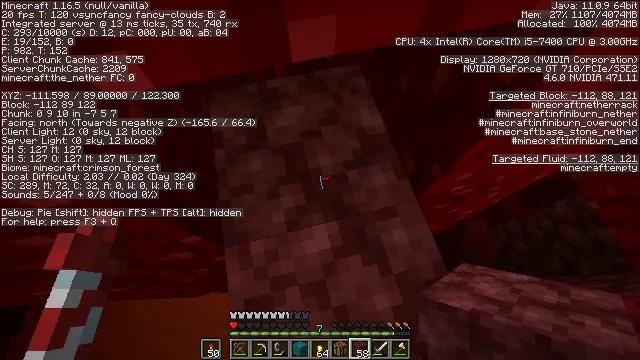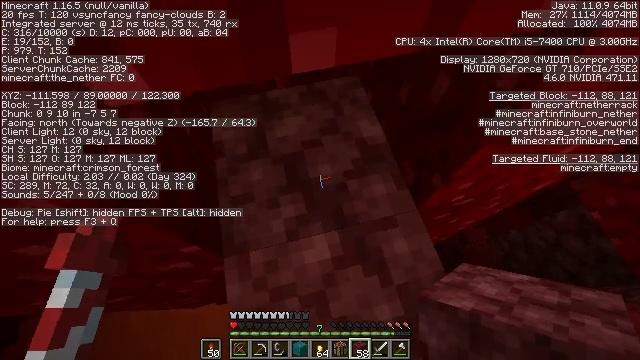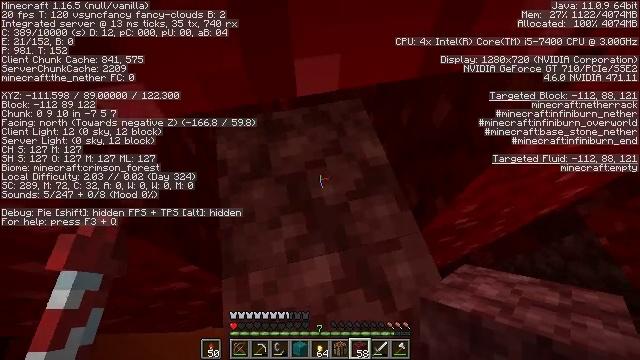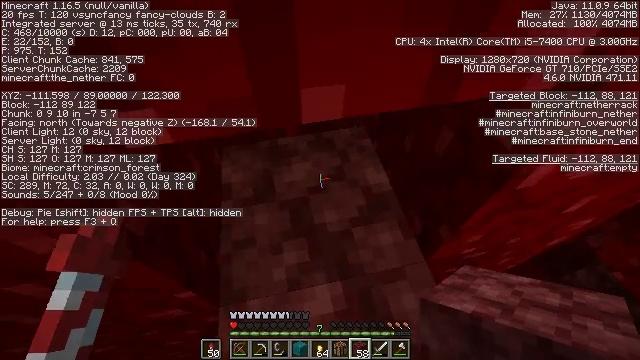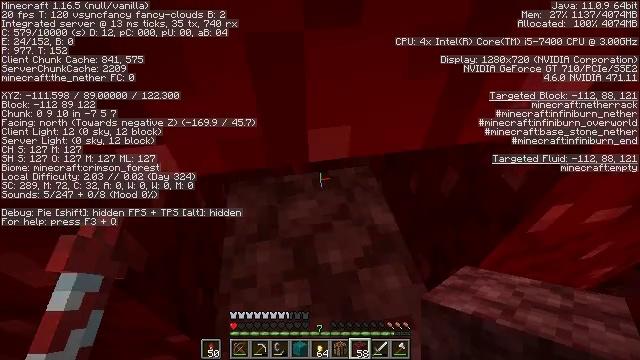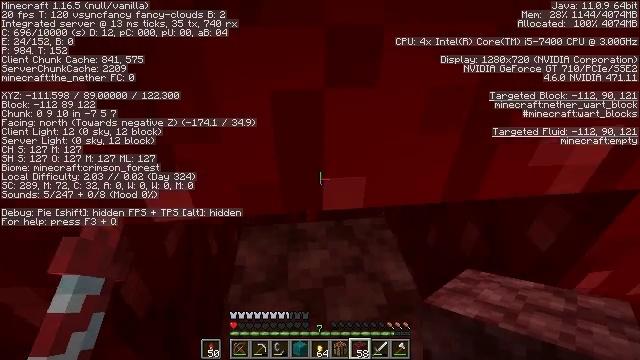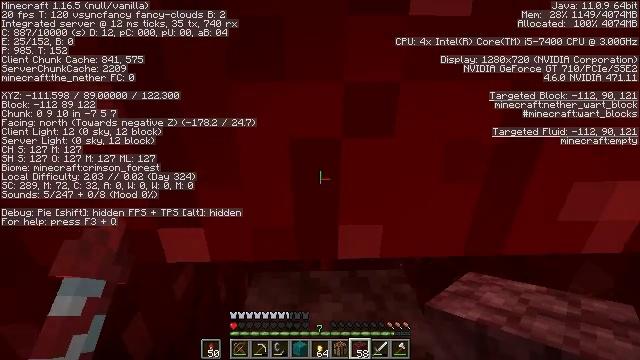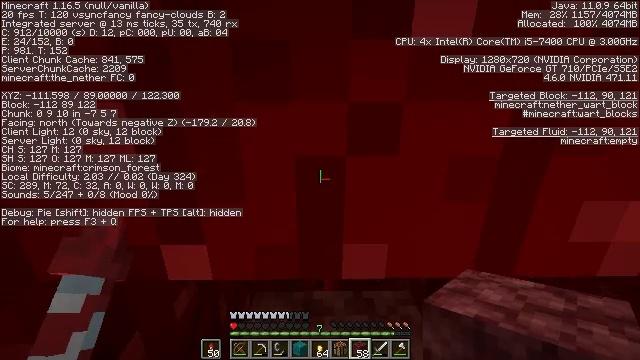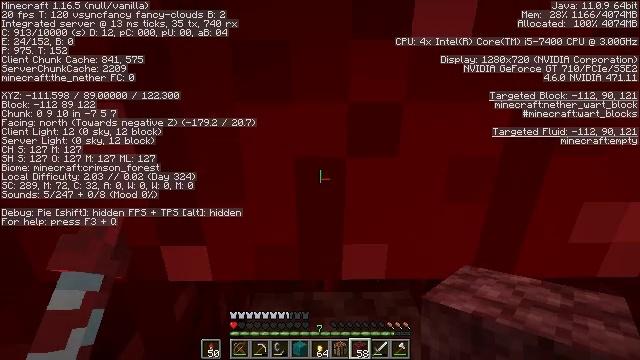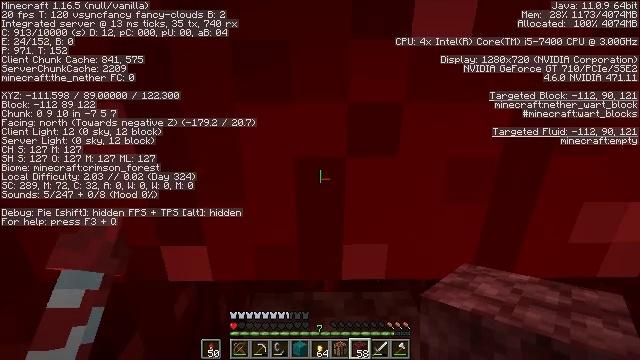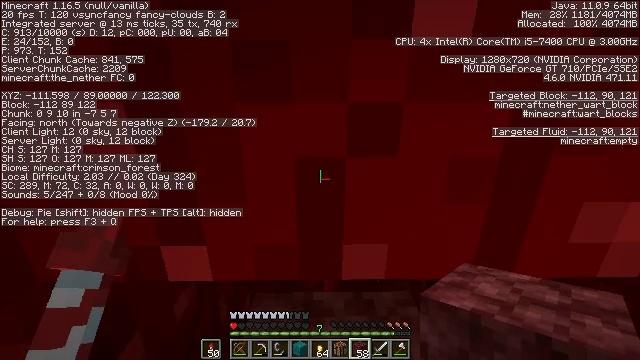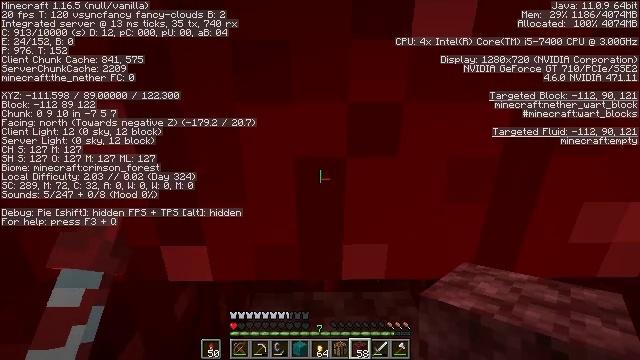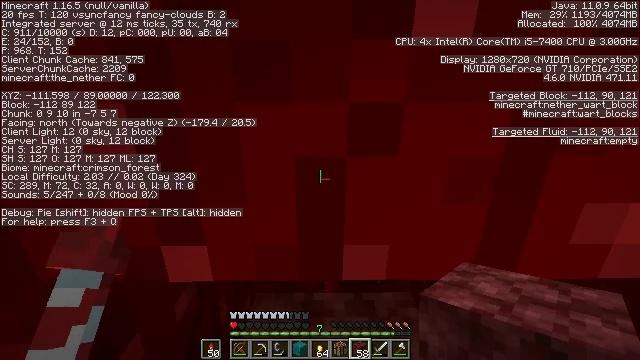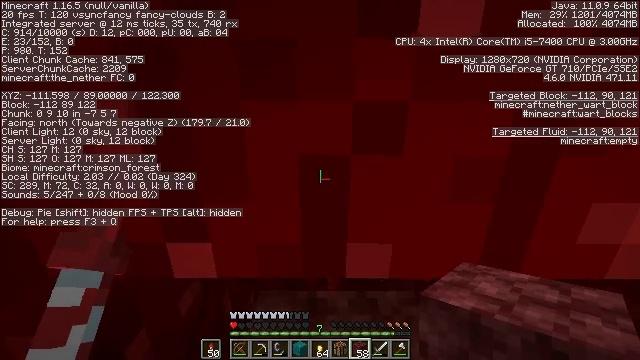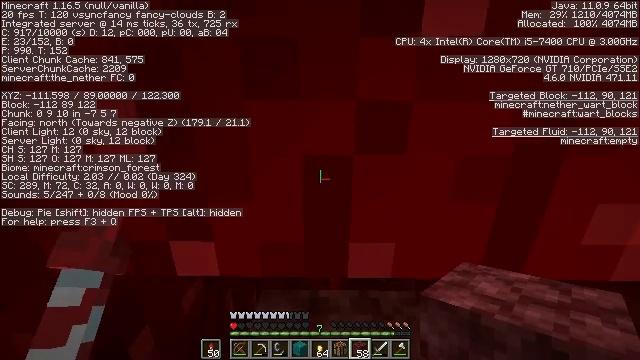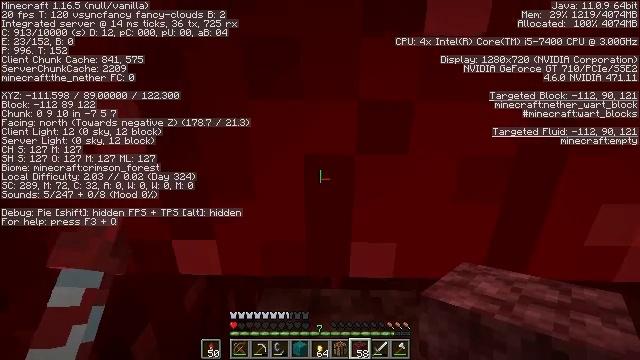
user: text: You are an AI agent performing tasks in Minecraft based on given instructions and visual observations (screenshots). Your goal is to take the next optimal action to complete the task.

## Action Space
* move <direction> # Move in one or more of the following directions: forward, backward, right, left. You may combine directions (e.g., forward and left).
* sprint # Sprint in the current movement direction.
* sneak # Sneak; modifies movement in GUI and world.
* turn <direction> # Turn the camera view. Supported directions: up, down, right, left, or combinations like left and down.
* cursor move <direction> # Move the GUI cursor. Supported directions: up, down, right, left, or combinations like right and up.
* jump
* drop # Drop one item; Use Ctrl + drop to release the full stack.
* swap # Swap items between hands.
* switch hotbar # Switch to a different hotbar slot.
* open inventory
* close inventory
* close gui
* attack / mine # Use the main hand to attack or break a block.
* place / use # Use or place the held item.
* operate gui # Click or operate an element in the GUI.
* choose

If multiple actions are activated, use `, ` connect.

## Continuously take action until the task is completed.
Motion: motion action
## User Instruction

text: Attack the nether wart block to break it.
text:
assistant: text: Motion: sneak, turn up
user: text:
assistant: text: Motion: sneak, turn left and up
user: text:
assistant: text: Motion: sneak, turn left and up
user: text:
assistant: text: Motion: sneak, turn left and up
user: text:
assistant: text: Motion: sneak, turn left and up
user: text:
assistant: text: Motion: sneak, turn left and up
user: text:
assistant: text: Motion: sneak, turn left and up
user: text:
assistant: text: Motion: sneak
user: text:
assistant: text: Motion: sneak
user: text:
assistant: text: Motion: sneak
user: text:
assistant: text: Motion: sneak
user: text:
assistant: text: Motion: sneak
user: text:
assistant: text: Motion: sneak
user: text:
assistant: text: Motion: sneak
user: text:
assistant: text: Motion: sneak
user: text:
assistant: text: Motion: sneak, turn left and down
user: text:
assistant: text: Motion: sneak, turn left and down
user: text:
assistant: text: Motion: sneak
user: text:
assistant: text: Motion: sneak
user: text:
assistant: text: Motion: sneak
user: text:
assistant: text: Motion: sneak
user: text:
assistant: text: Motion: sneak, turn right
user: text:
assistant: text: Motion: sneak, turn right
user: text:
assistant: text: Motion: sneak, turn right
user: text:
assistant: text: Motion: sneak
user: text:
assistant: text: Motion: sneak
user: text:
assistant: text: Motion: sneak
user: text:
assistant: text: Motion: sneak, turn up
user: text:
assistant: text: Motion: sneak
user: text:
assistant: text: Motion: sneak